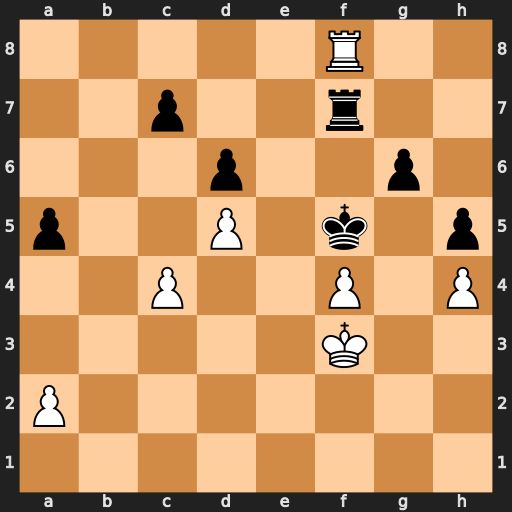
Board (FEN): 5R2/2p2r2/3p2p1/p2P1k1p/2P2P1P/5K2/P7/8
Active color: w
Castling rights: -
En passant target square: -
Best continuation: Rxf7#